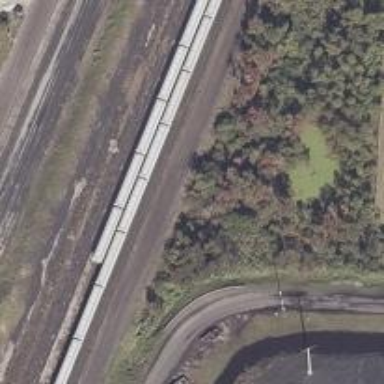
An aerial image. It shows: Railway yard.